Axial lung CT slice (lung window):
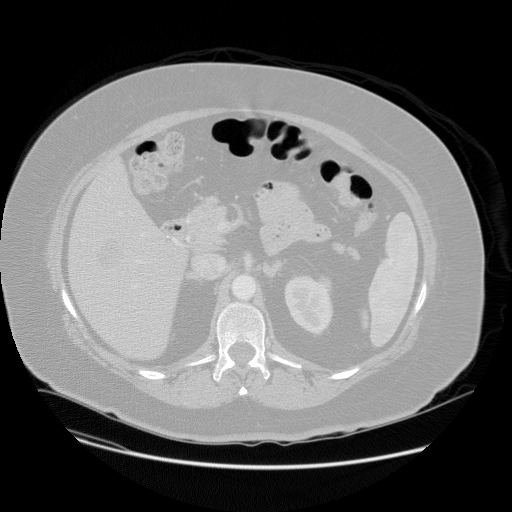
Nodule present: no